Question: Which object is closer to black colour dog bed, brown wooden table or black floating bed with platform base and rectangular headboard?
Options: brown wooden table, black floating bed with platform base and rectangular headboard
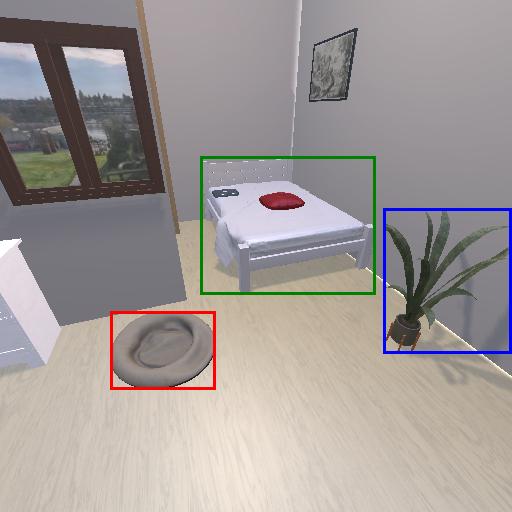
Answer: brown wooden table